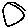
Label: circle